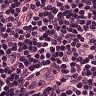
Metastatic tissue present: no